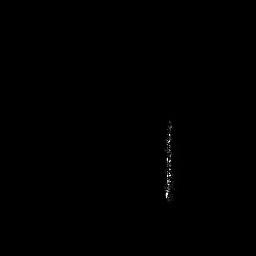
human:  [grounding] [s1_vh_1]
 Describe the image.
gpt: In the satellite image, there is  <ref>1 medium ship </ref> <box>[[63, 45, 67, 78, 0]]</box> located at center.